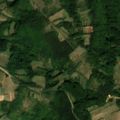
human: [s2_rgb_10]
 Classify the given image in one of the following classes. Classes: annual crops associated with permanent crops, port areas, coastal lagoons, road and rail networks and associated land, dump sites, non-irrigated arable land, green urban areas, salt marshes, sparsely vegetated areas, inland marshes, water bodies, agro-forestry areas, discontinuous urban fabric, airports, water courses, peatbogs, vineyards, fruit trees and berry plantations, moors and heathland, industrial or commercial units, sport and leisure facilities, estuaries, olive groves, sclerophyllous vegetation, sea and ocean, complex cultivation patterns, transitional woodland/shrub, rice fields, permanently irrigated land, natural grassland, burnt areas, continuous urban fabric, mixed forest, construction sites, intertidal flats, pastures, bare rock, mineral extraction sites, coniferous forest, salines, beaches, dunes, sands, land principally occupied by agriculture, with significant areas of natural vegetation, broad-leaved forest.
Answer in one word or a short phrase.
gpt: complex cultivation patterns, land principally occupied by agriculture, with significant areas of natural vegetation, broad-leaved forest, mixed forest